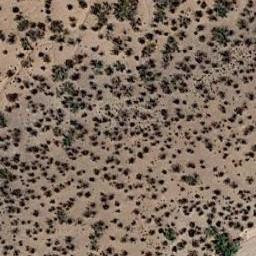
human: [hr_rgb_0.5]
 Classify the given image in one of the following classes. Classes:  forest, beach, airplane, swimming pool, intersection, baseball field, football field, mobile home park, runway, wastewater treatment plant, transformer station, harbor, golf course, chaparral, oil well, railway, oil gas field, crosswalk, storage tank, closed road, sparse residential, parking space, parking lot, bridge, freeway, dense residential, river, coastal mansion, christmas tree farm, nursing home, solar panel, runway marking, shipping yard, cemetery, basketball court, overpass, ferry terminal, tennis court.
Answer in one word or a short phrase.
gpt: chaparral